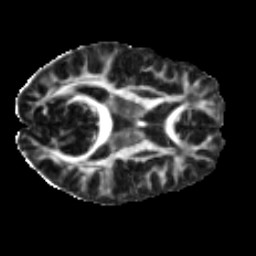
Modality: FA
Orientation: axial
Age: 26
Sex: male
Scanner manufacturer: ge
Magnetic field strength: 3 T
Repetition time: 7.8 s
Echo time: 0.0609 s